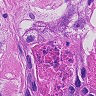
Metastatic tissue present: yes